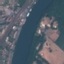
Label: River